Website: walmart
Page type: address-validator
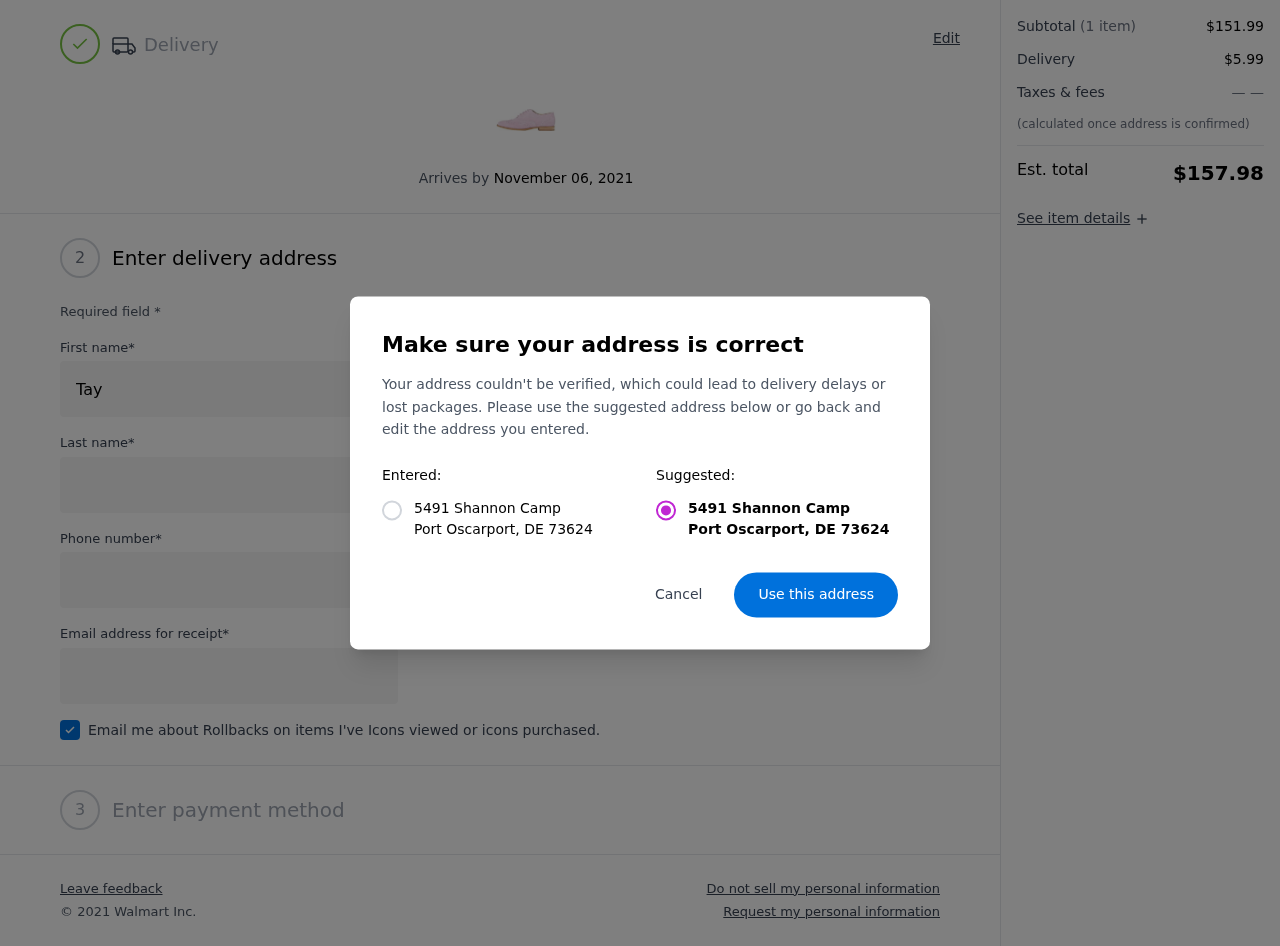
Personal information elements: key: PII_CITY
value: Port Oscarport
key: PII_POSTCODE
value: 73624
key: PII_STATE_ABBR
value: DE
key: PII_STREET
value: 5491 Shannon Camp
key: PII_FIRSTNAME
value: Taylor
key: PII_LASTNAME
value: Phelps
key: PII_PHONE
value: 7013049421
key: PII_EMAIL
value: taylorphelps@gmail.com
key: PII_POSTCODE_FULL
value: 73624
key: PII_POSTCODE_NUMERIC
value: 73624
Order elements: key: ORDER_DELIVERY_DATE
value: November 06, 2021
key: ORDER_SUBTOTAL
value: $151.99
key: ORDER_SHIPPING_COST
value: $5.99
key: ORDER_TOTAL
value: $157.98